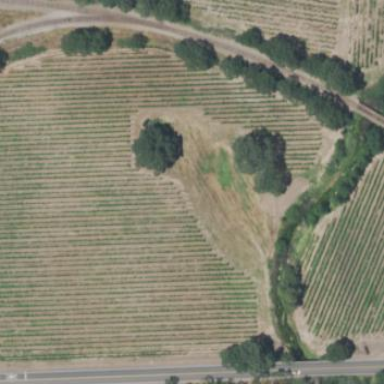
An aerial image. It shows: Vineyard with grape crops.